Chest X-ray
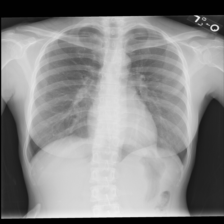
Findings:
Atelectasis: negative
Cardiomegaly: negative
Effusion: negative
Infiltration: negative
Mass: negative
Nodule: negative
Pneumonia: negative
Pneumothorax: negative
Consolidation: negative
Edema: negative
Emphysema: negative
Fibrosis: negative
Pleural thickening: negative
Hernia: negative